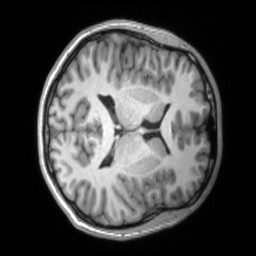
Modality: T1w
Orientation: axial
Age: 22
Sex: male
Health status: ill
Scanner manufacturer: siemens
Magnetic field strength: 3 T
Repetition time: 2.2 s
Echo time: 0.00157 s